Field crop: maize
Growth stage: 1
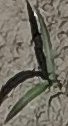
Species: sorghum